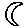
Label: moon